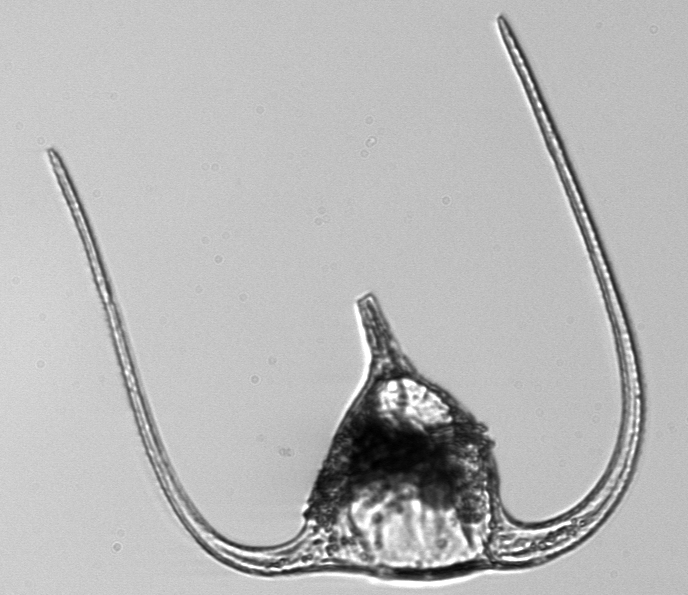
Label: Tripos